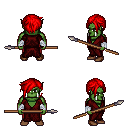
a pixel art fantasy rpg character, male body template, orc, green skin, red robe, red pants, red pixie cut hairstyle, white cloth bandages, brown shoes, spear, four views (front, back, left, right), 2x2 character sprite sheet, small pixel art, hard edges, no anti-aliasing